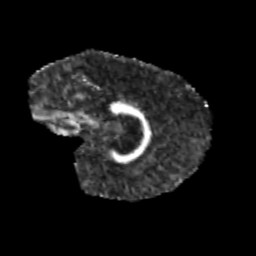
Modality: FA
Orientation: sagittal
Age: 13
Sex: male
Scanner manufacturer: siemens
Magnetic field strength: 3 T
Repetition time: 3.8 s
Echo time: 0.07 s